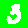
Digit: 3